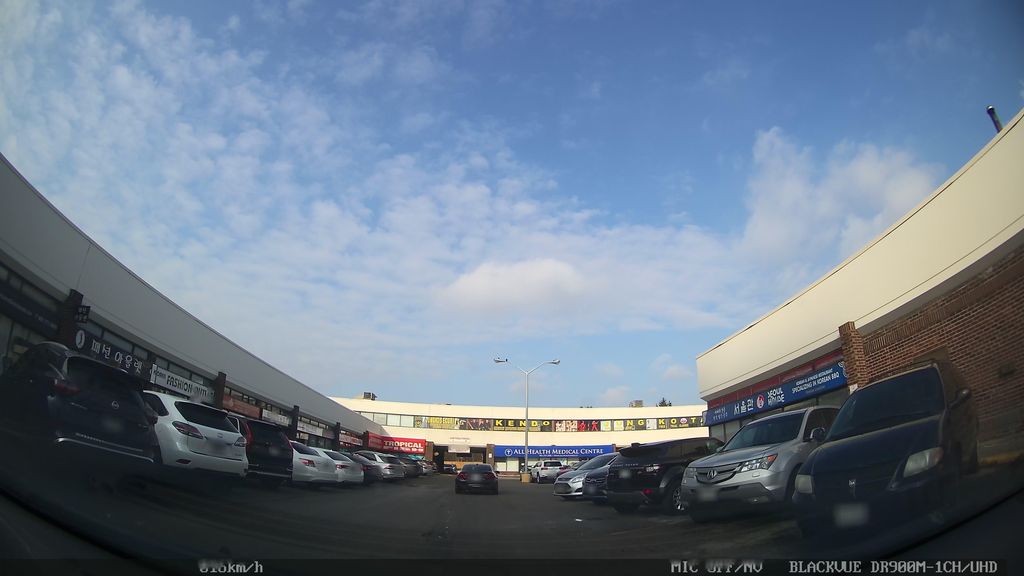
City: toronto